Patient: sex F, age 51
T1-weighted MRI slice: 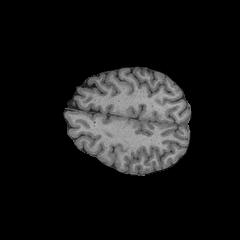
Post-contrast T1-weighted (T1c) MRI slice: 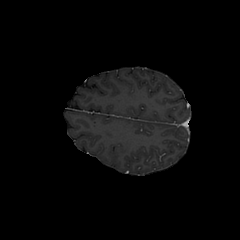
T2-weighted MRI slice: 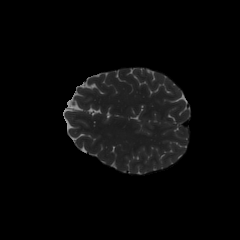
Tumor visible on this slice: no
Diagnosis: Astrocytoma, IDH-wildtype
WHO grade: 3